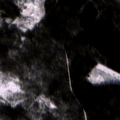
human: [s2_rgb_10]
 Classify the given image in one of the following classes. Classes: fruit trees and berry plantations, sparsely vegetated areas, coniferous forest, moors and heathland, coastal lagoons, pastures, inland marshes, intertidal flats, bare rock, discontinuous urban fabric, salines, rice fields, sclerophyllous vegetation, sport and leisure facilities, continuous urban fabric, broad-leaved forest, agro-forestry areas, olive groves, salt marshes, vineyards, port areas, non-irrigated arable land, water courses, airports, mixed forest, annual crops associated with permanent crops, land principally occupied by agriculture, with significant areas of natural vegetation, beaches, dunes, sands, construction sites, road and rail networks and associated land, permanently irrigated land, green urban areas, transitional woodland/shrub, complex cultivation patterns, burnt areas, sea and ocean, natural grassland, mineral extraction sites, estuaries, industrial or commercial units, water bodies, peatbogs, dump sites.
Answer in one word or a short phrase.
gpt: coniferous forest, mixed forest, transitional woodland/shrub